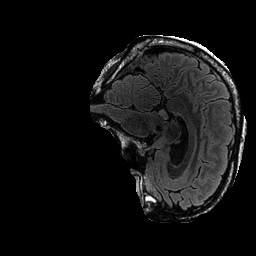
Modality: FLAIR
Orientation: sagittal
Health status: ill
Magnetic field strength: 3 T